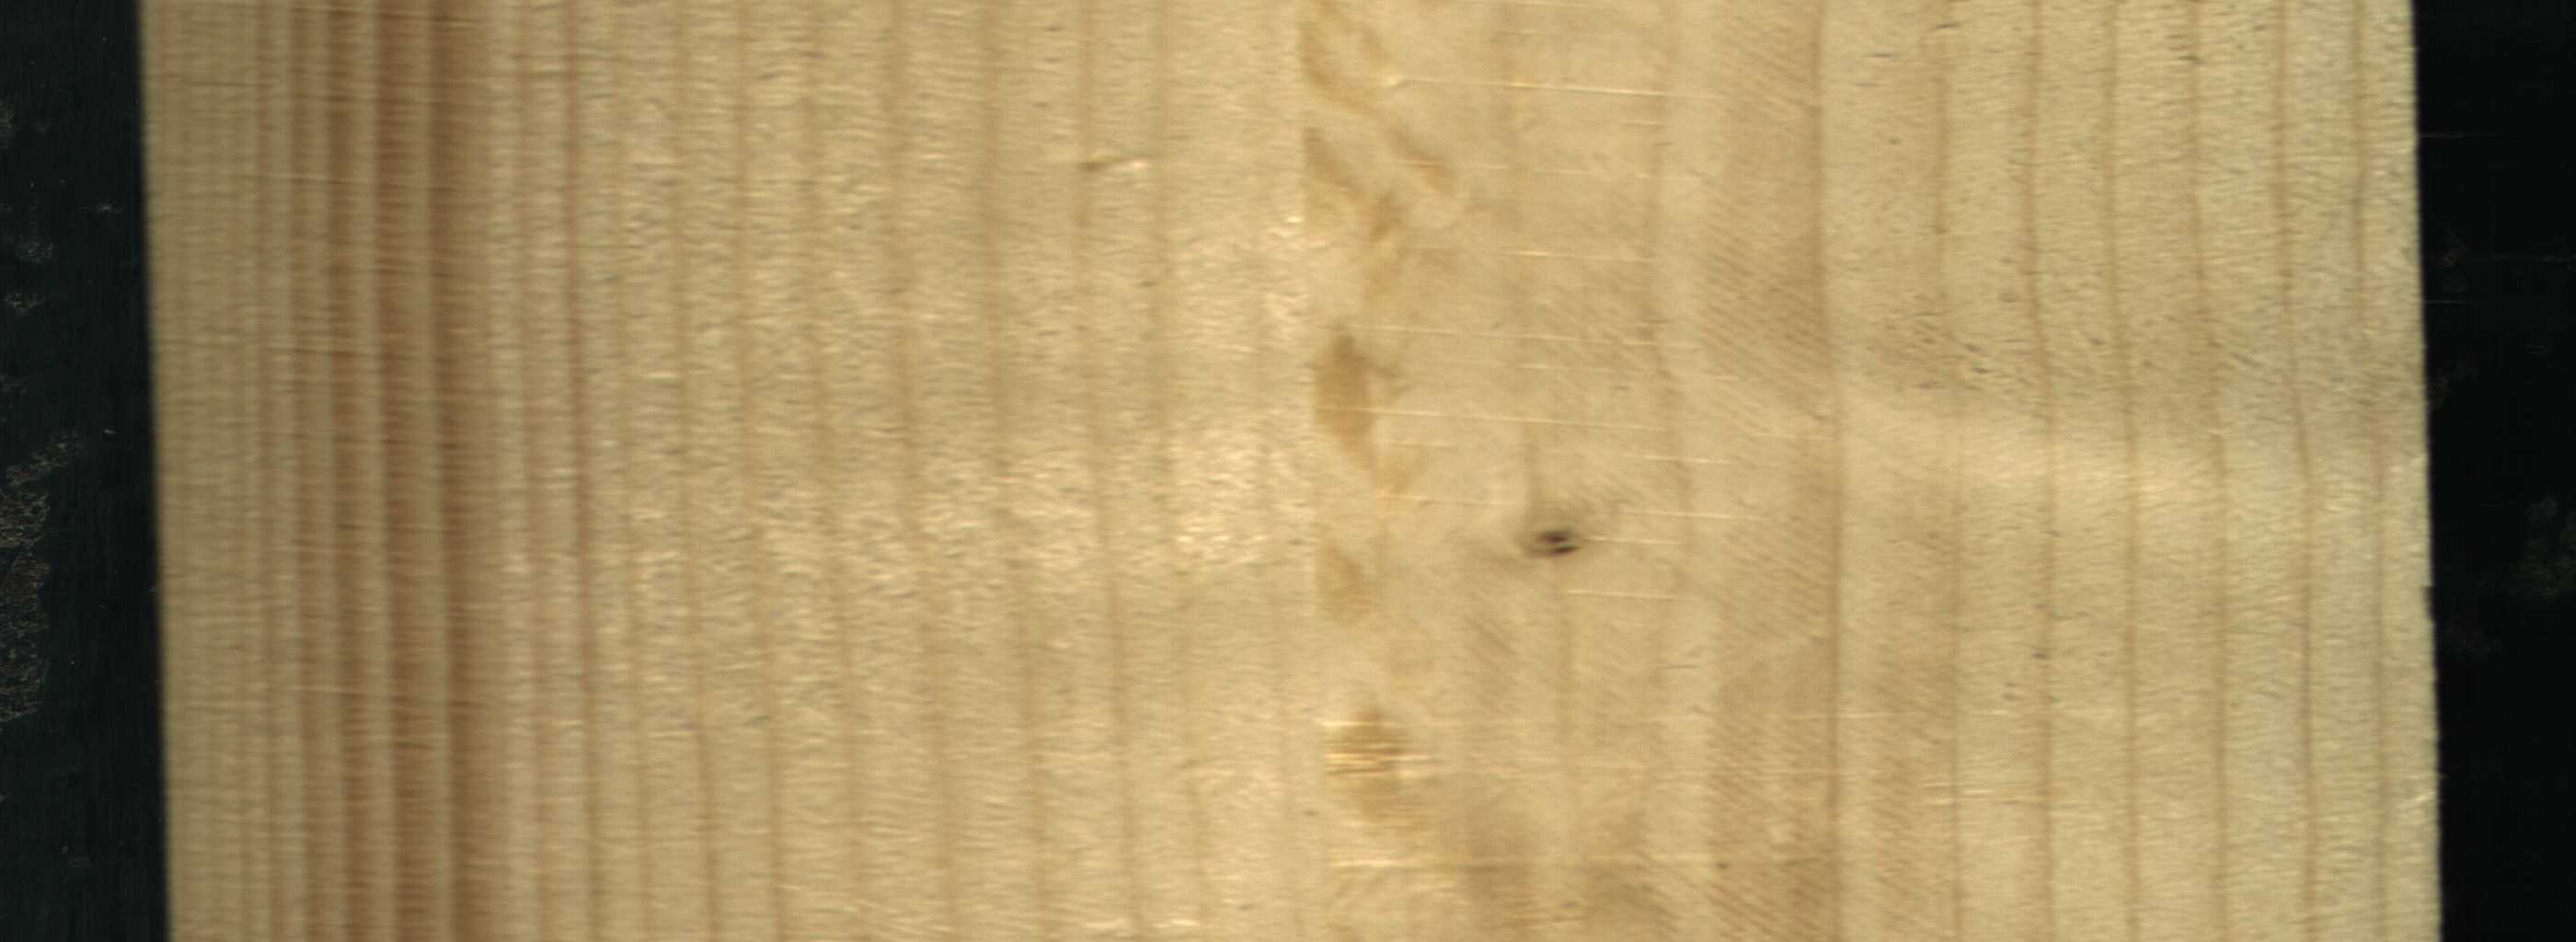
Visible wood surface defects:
Live_Knot